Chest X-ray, PA view. Patient: 12 years old, sex F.
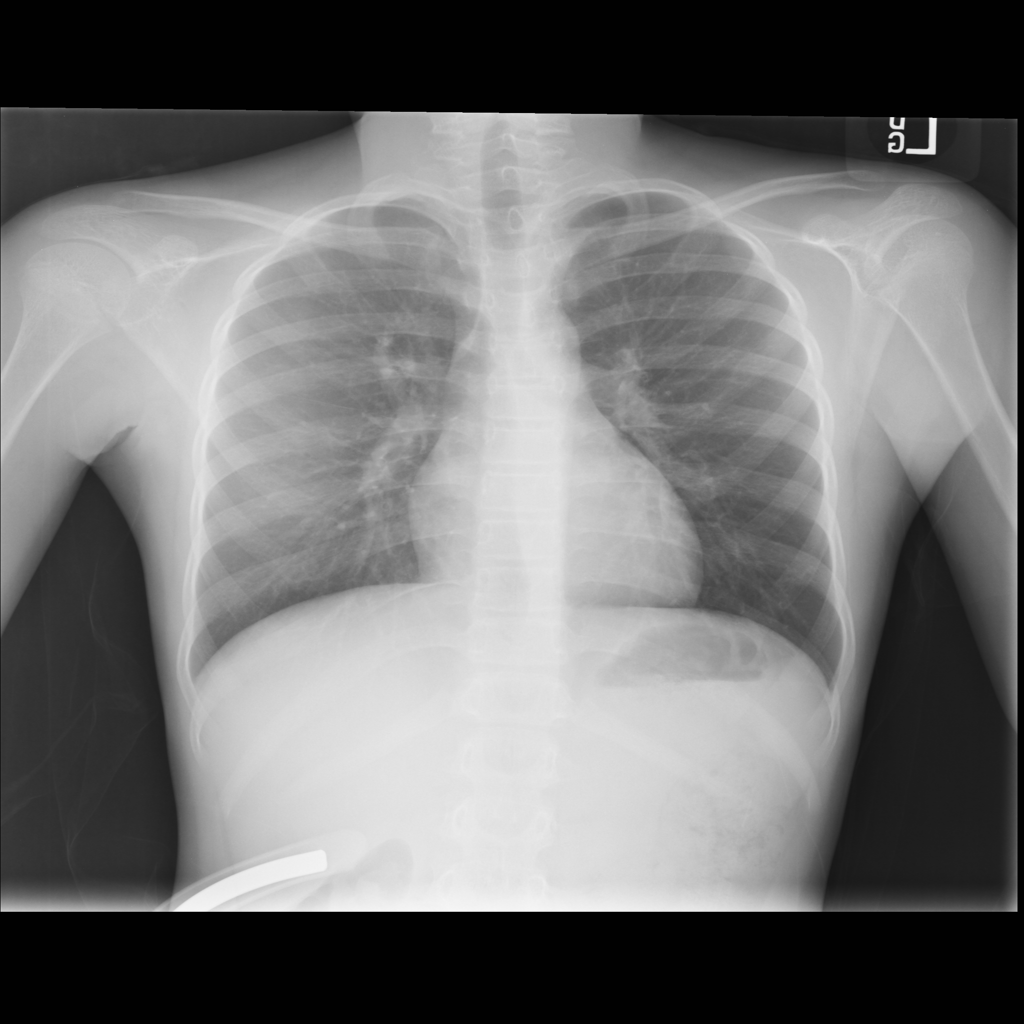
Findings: No Finding